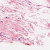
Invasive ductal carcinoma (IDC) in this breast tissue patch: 0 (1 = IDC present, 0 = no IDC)